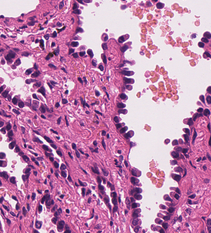
Tumor epithelial tissue: yes
Tumor-associated stroma tissue: yes
Normal tissue: no